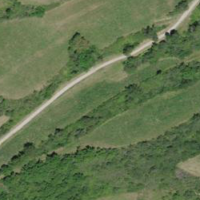
EUNIS habitat code: 24
Species observed at this site:
Polygonia c-album
Primula veris